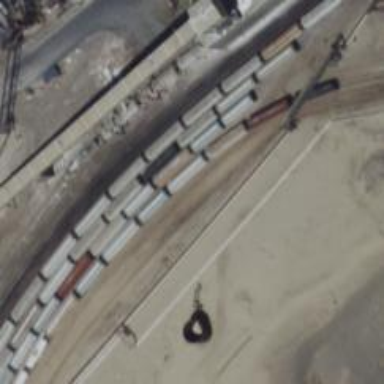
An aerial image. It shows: Rail spur service.